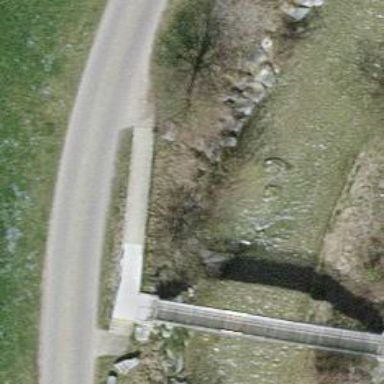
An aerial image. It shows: Footway along the road.